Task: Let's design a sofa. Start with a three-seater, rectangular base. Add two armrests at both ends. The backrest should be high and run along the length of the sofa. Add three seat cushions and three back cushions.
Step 38:
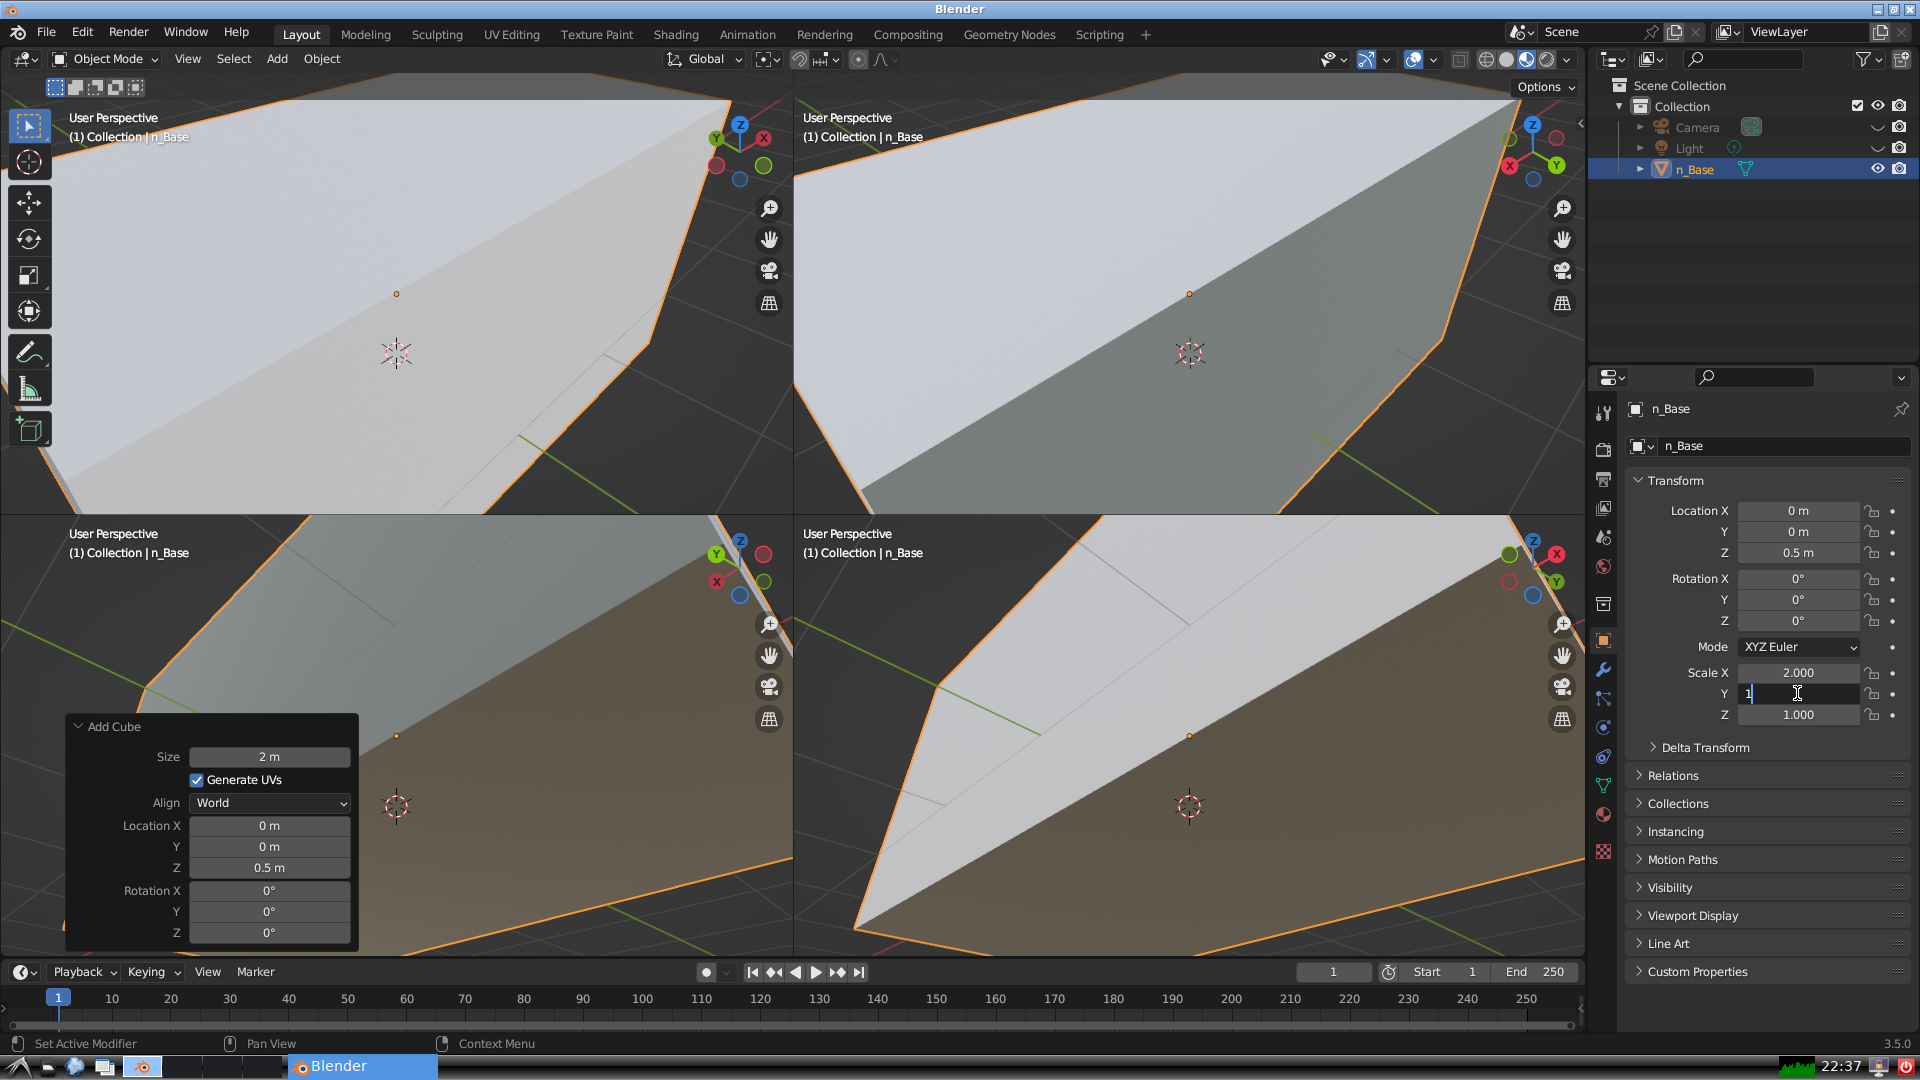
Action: {"key_press": ['Return']}